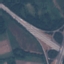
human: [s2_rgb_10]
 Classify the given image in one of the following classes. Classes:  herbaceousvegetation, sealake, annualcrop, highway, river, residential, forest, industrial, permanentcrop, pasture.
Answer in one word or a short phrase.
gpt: Highway